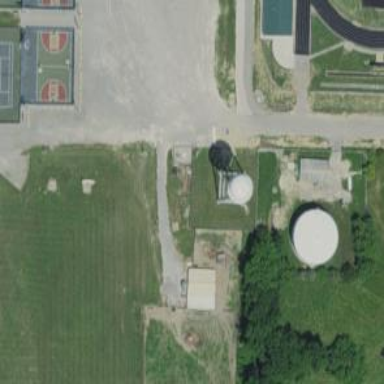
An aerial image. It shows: Water tower that is man-made.